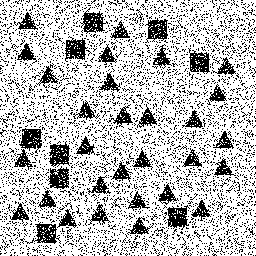
Squares: 9
Triangles: 29
Stars: 0
Total shapes: 38